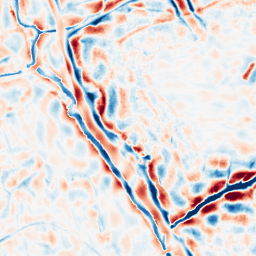
Category: wavelet
Decomposition family: wavelet_dwt
Decomposition parameters: wavelet: db8
level: 4
Upsampling method: linear_exact
Upsampling parameters: scale: 8
Upsampling scale: 8